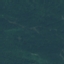
Label: Forest